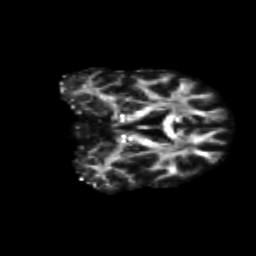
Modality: FA
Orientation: coronal
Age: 70
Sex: male
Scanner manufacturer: siemens
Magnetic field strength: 3 T
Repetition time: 4.71 s
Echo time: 0.0906 s